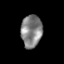
Tissue: skin
Cell type: Epithelial cells
Senescence score: 0.2675
Nuclear area (px): 665
Mean DAPI intensity: 131.707